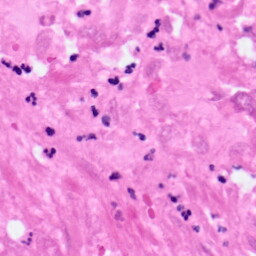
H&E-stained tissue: Pancreatic